Field crop: tomato
Growth stage: 2
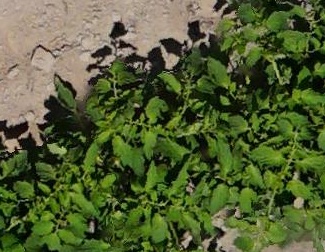
Species: tomato